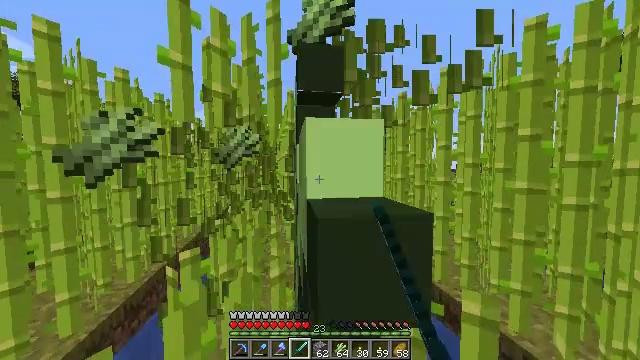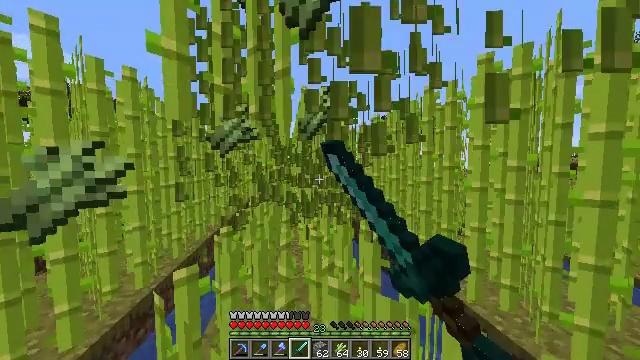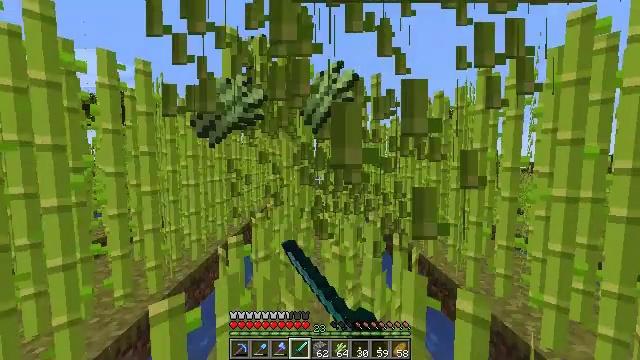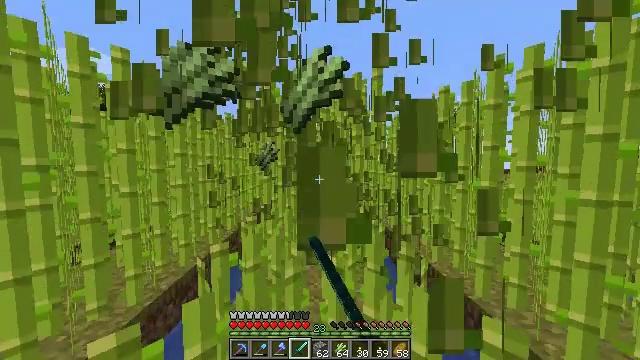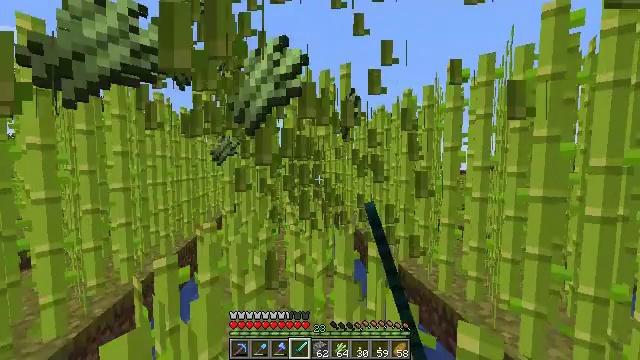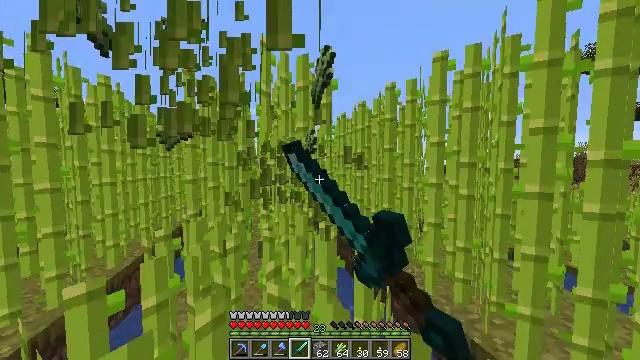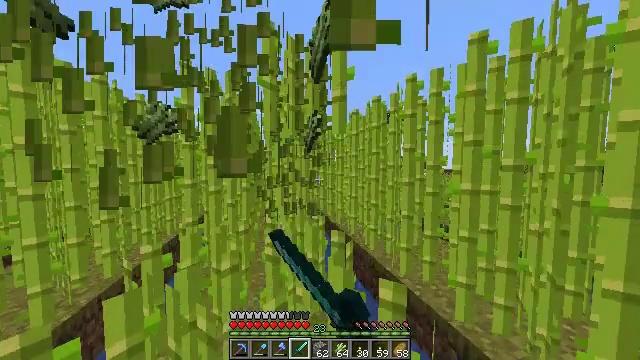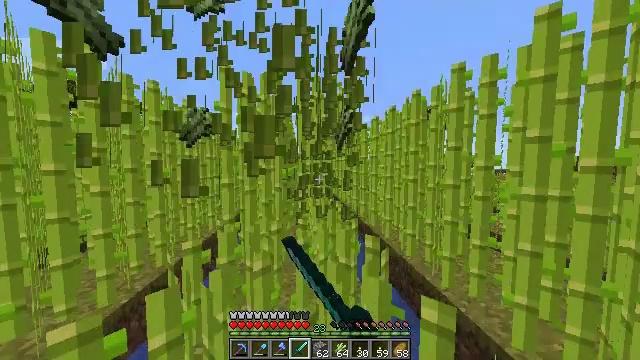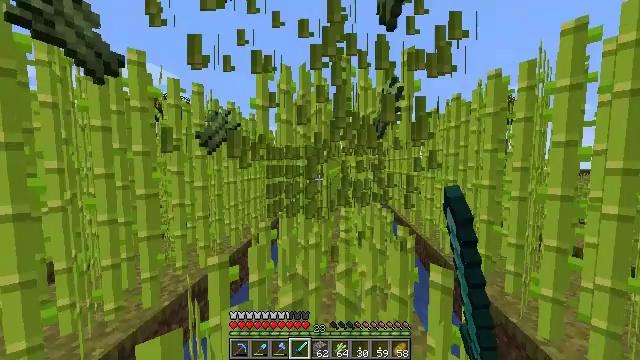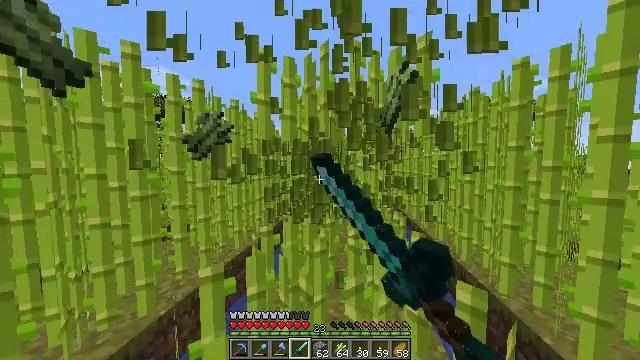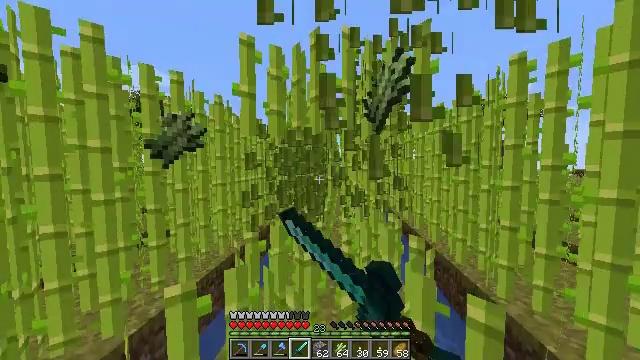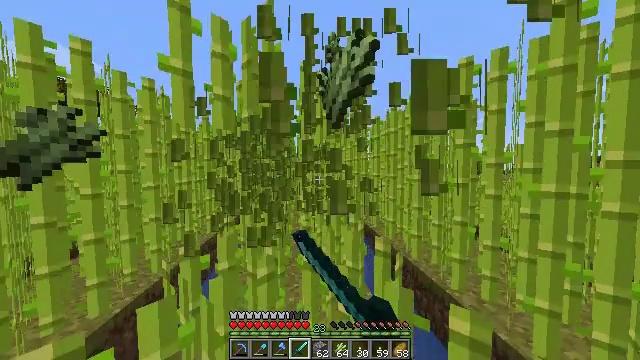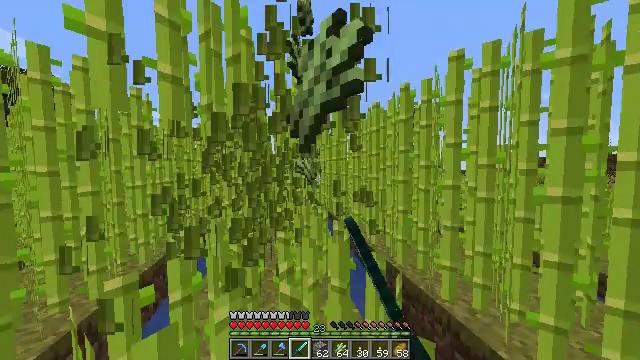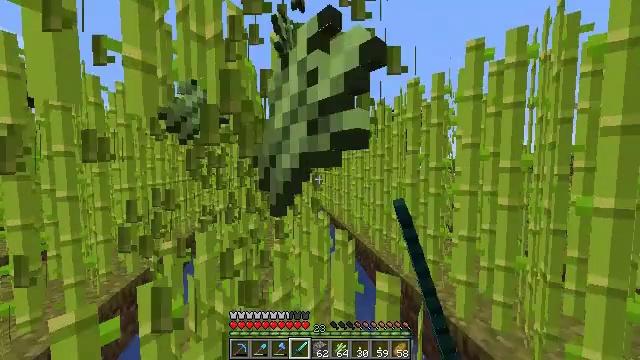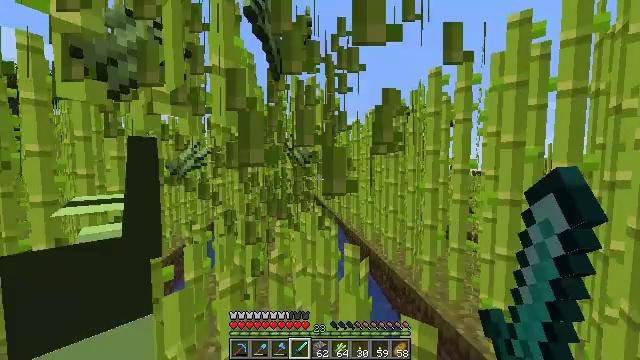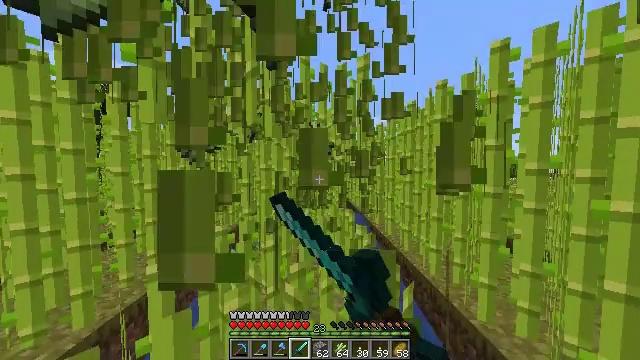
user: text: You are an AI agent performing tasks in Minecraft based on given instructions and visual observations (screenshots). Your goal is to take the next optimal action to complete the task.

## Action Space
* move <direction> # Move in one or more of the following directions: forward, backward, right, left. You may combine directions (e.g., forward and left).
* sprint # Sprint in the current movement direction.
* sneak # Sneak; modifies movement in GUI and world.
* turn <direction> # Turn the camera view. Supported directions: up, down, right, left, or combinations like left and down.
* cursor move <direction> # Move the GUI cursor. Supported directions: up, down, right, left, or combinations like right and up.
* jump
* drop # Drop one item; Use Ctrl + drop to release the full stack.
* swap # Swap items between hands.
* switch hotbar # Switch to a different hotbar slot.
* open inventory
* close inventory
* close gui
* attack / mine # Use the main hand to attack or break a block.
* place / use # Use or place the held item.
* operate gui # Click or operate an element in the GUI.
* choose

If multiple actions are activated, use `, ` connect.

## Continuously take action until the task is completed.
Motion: motion action
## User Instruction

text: Harvest sugar cane from the plant.
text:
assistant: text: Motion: move forward, sprint, turn left, attack / mine
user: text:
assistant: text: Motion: move forward, sprint, turn left, attack / mine
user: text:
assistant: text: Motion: move forward, sprint, attack / mine
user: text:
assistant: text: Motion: move forward, sprint, turn right, attack / mine
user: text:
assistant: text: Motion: move forward, sprint, turn right, attack / mine
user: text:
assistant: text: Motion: move forward, sprint, turn left, attack / mine
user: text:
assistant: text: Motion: move forward, sprint, turn left, attack / mine
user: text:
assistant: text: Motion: move forward, sprint, turn left, attack / mine
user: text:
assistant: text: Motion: move forward, sprint, turn left, attack / mine
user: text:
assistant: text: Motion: move forward, sprint, turn right, attack / mine
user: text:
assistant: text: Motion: move forward, sprint, turn right, attack / mine
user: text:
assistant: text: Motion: move forward, sprint, turn right, attack / mine
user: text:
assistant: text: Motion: move forward, sprint, attack / mine
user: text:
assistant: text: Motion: move forward, sprint, turn left, attack / mine
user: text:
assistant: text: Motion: move forward, sprint, turn left, attack / mine
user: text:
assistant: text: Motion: move forward, sprint, turn left, attack / mine
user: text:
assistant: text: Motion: move forward, sprint, turn right, attack / mine
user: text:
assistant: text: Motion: move forward, sprint, turn right, attack / mine
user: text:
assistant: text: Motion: move forward, sprint, turn right, attack / mine
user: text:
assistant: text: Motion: move forward, sprint, turn left, attack / mine
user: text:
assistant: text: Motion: move forward, sprint, turn left, attack / mine
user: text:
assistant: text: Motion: move forward, sprint, turn left, attack / mine
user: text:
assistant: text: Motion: move forward, sprint, attack / mine
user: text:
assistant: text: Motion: move forward, sprint, turn right, attack / mine
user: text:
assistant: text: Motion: move forward, sprint, turn right, attack / mine
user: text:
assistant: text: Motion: move forward, sprint, turn right, attack / mine
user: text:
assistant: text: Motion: move forward, sprint, turn left, attack / mine
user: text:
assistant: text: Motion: move forward, sprint, turn left, attack / mine
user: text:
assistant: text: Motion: move forward, sprint, turn left, attack / mine
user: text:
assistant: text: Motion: move forward, sprint, turn right, attack / mine